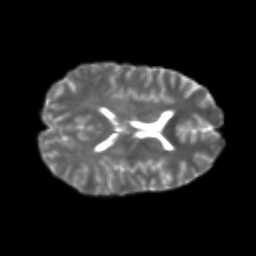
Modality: T2w
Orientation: axial
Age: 24
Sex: female
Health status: healthy
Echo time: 0.074 s